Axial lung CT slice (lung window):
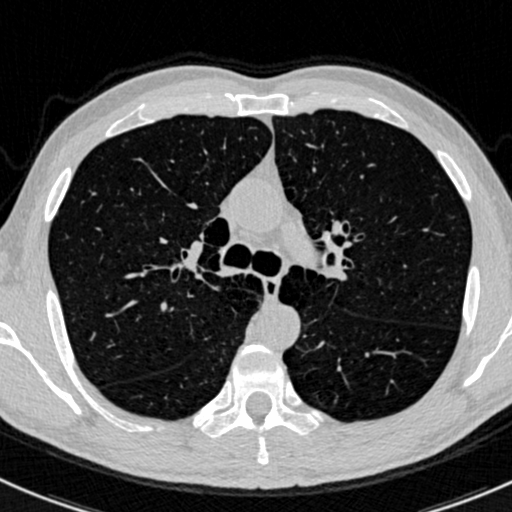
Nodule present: no